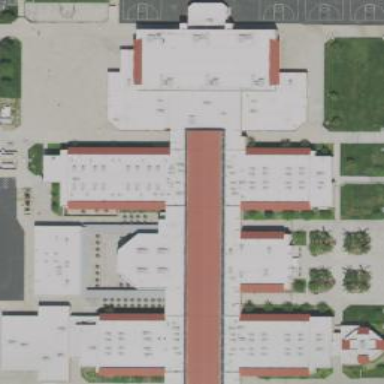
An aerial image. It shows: School building.